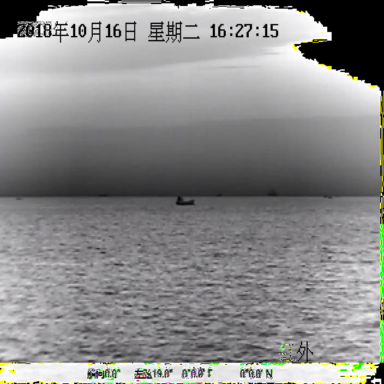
There is a liner in the infrared image.